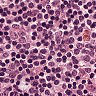
Metastatic tissue present: no